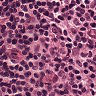
Metastatic tissue present: no